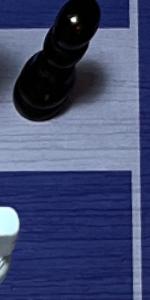
Label: Empty